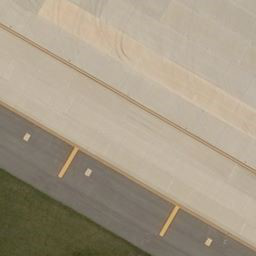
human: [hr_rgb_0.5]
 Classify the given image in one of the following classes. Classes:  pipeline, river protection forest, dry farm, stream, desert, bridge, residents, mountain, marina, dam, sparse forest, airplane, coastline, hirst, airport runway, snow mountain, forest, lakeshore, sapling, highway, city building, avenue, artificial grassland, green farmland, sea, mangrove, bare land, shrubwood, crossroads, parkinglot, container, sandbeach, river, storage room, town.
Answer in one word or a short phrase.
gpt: airport runway